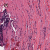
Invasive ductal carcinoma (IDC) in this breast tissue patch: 1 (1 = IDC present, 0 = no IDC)